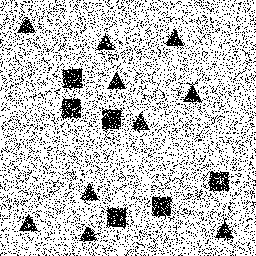
Squares: 6
Triangles: 10
Stars: 0
Total shapes: 16